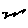
Label: zigzag